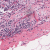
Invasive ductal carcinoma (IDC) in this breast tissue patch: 1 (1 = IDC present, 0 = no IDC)